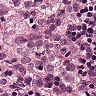
Metastatic tissue present: yes